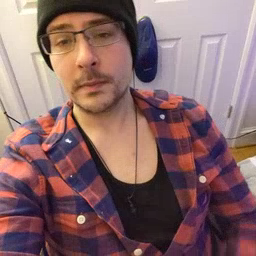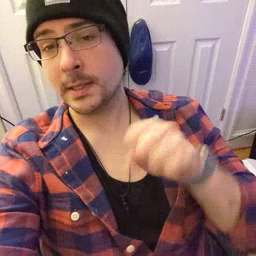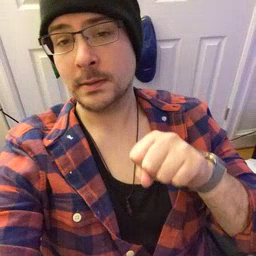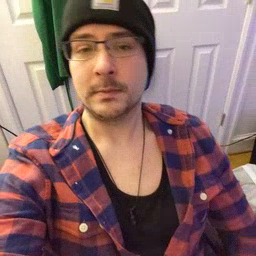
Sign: yes